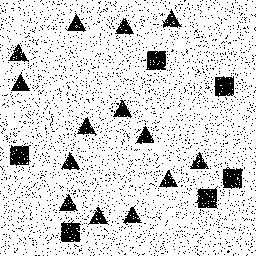
Squares: 6
Triangles: 14
Stars: 0
Total shapes: 20